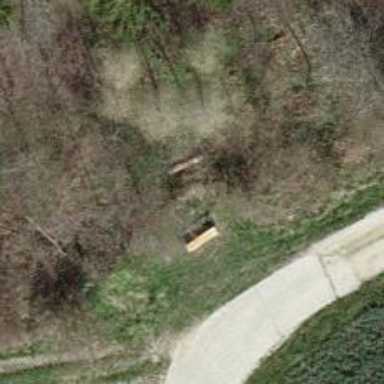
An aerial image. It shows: Bench for seating.